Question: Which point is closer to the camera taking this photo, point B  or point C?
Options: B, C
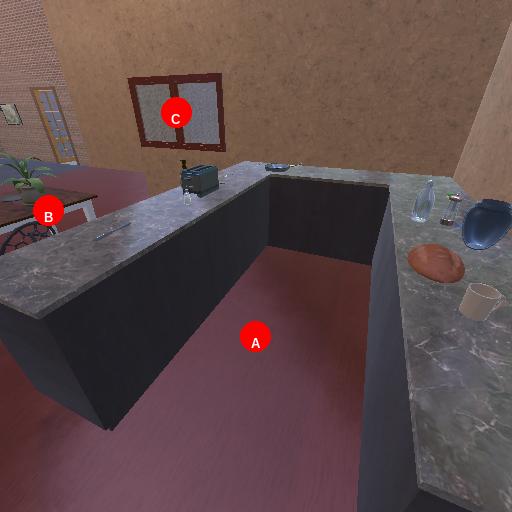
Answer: B